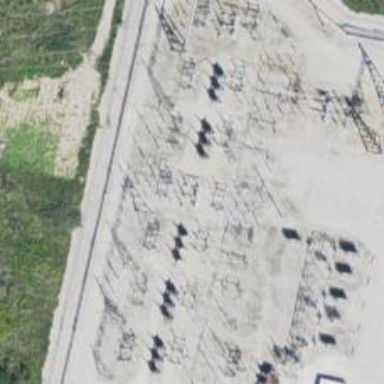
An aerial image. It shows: Switch used for power control.